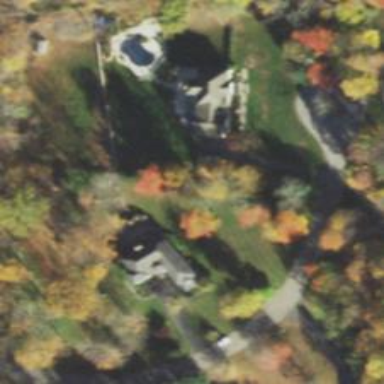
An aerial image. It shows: Driveway.